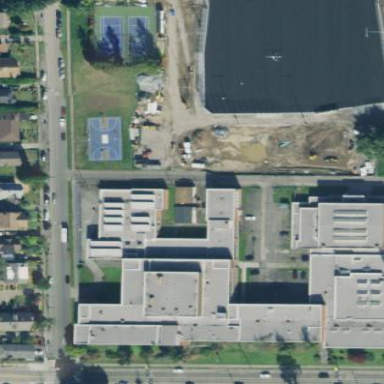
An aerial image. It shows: School.